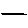
Label: line